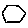
Label: hexagon